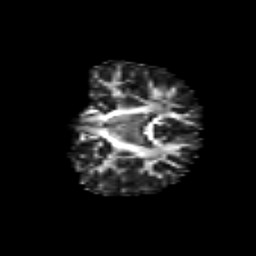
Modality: FA
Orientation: coronal
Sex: female
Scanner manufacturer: siemens
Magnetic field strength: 3 T
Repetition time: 5 s
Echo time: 0.071 s